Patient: sex F, age 46
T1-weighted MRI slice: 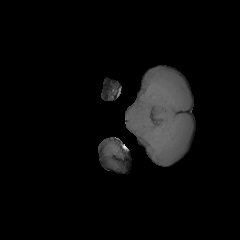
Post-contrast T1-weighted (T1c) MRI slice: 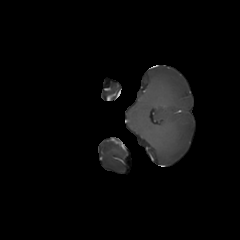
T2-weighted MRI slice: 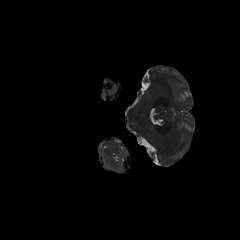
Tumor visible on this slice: no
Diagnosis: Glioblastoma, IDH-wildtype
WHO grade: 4